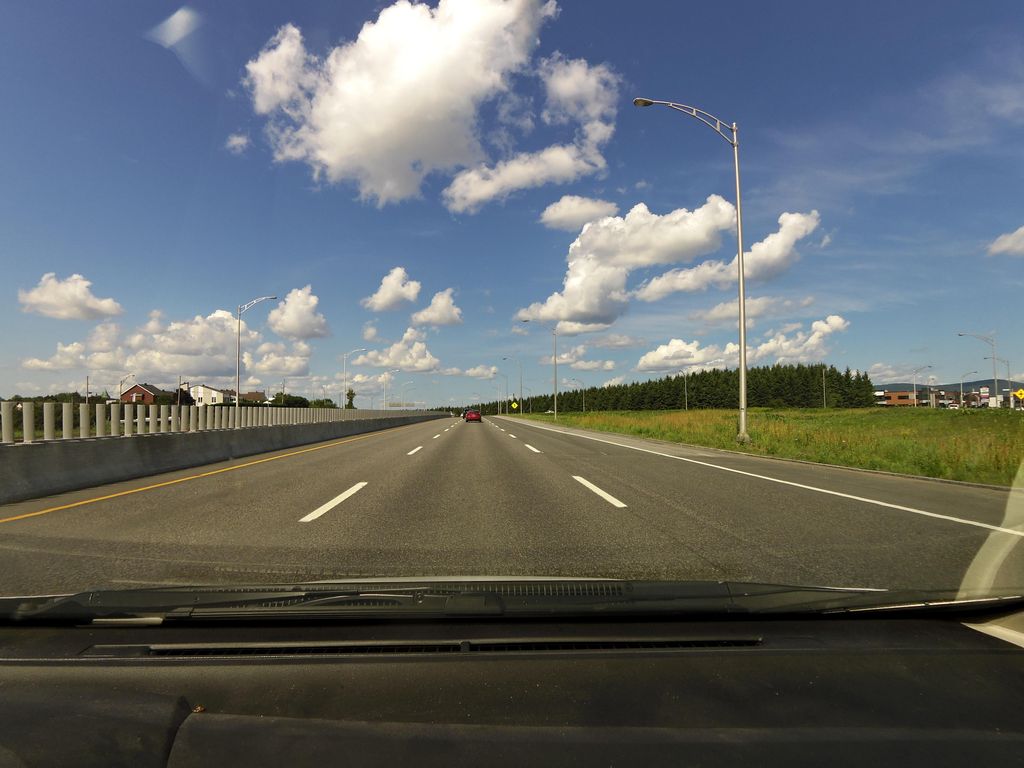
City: quebec_city